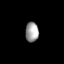
Tissue: lung
Cell type: Myeloid cells
Senescence score: 0.5479
Nuclear area (px): 256
Mean DAPI intensity: 158.91